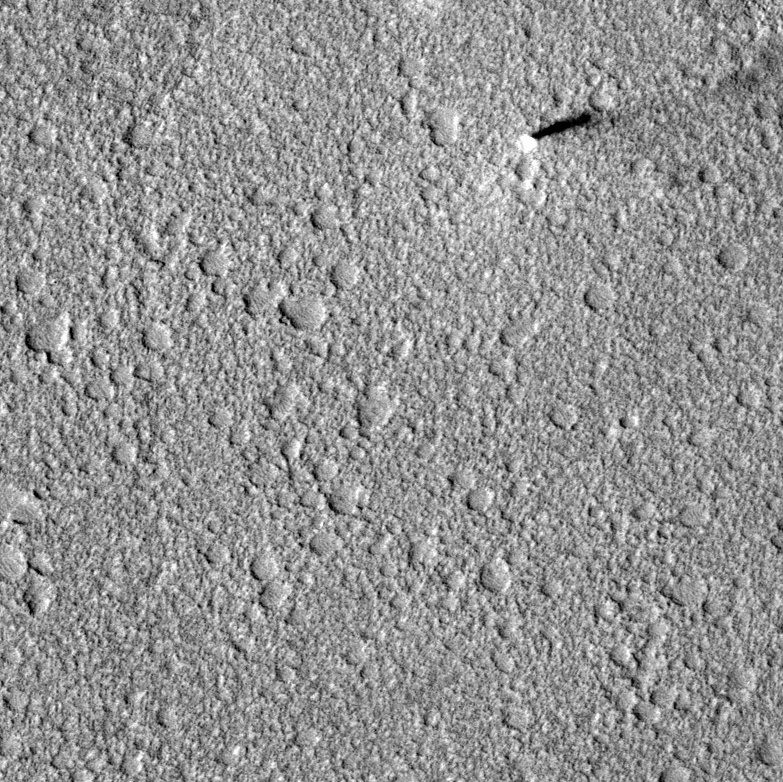
Label: dustdevil